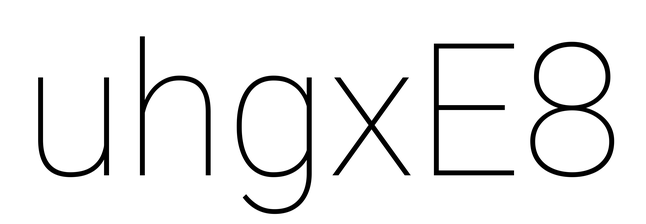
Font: Roboto_Thin